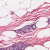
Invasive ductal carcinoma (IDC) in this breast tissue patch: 0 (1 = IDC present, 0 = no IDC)